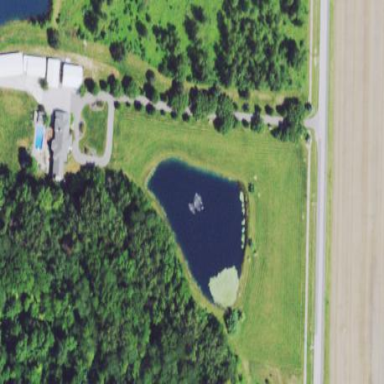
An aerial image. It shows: Serene pond surrounded by nature.